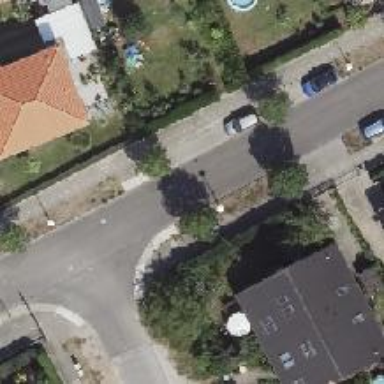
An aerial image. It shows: Uncontrolled crossing on footway.